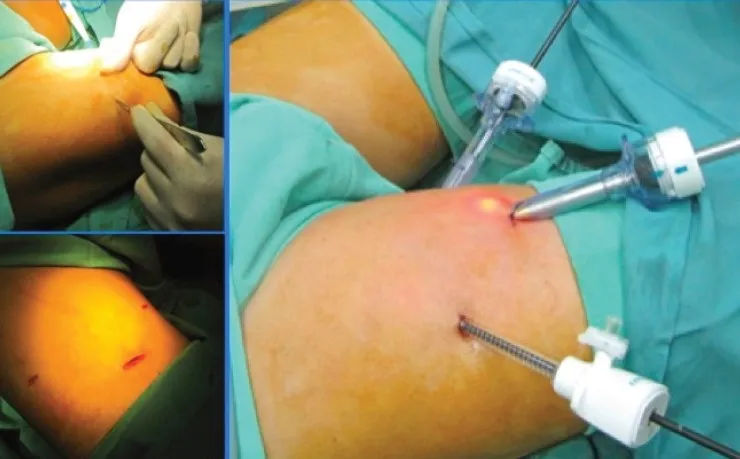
Trocar placement, two 10 mm (medial and central) and one 5 mm (lateral).
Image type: medical_photograph (other_medical_photograph)